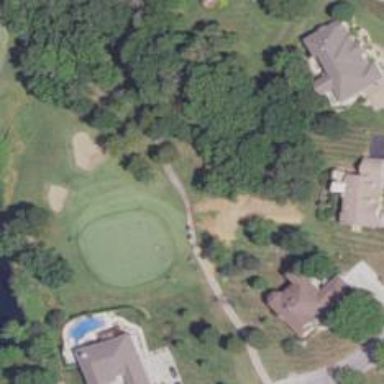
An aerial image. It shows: Service road used as golf cart path.